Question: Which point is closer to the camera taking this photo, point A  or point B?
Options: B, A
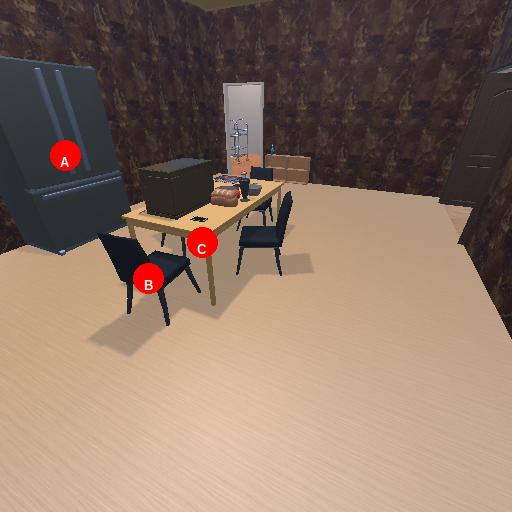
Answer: B